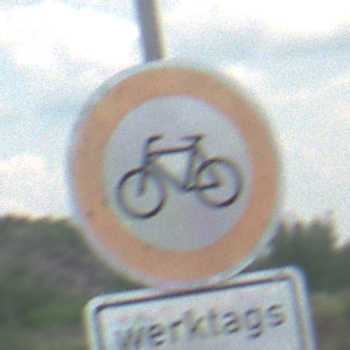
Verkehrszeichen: VerbotRadverkehr
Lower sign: ZeitangabenMitBeschraenkungAufWochentage7
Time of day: MorningAfternoon
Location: Outdoor (Nature)
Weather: PartlyCloudy
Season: NotSpecified
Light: Natural